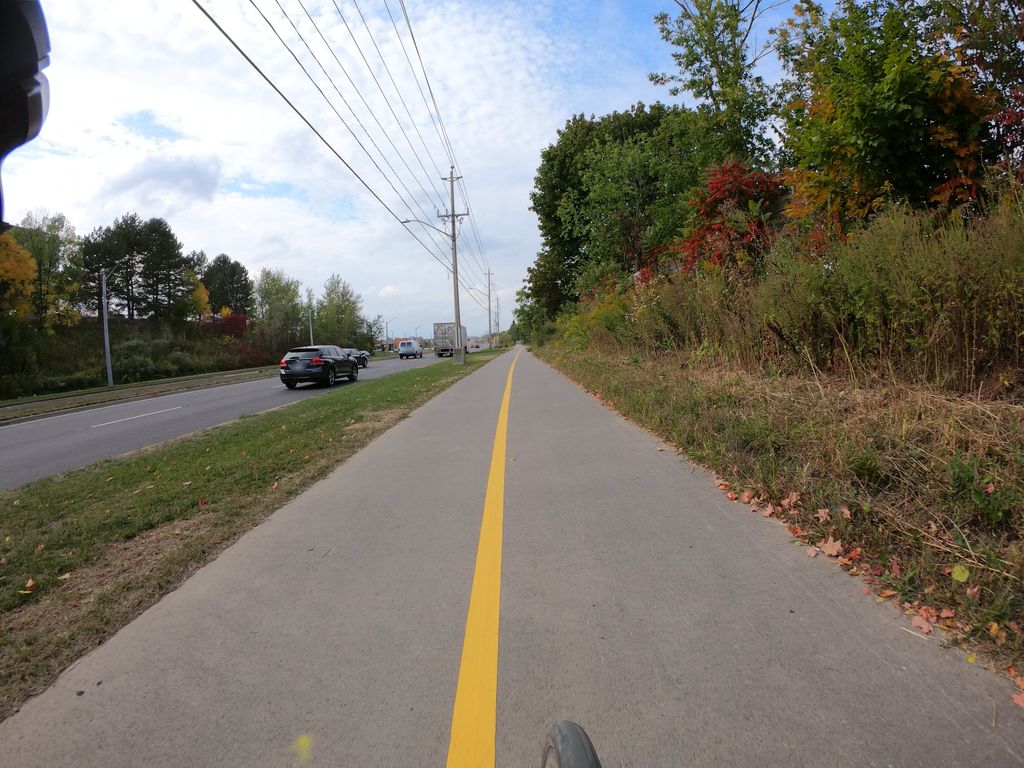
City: kitchener-waterloo